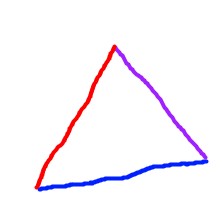
Shape: triangle